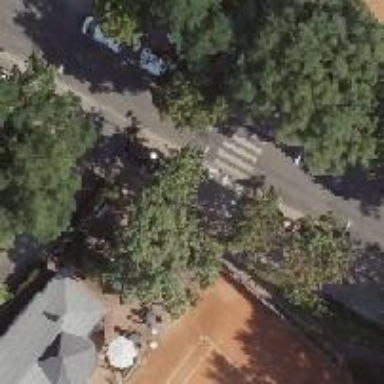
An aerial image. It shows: Marked zebra crossing on the road.